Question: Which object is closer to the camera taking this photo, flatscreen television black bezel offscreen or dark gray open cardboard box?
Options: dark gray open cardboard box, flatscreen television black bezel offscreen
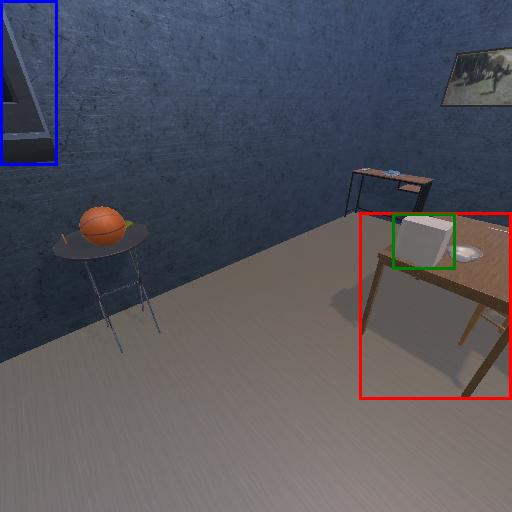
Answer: dark gray open cardboard box